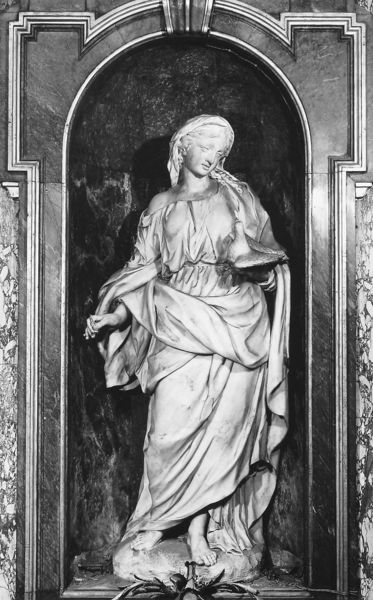
Titel: Die Einfachheit
Künstler: Guiseppe Raffaelli
Standort: Rom, S. Maria della Maddalena (EU - I - Latium)
Schlagwörter: hand, umhang, grau, haar, kleid, marmor, mund, nase, ohr, schwarz, stirn, gürtel, schleier, wolke, wand, augen, falten, gesicht, stein, taube, hals, hände, figur, gewand, haare, mantel, lippen, schulter, skulptur, statue, bogen, rundbogen, faltenwurf, kontrapost, tor, foto, barfuss, nische, schwarzweiß, heilige, maria, madonna, mamor, nischenfigur, sklptur, marmorimitat, blosse schulter